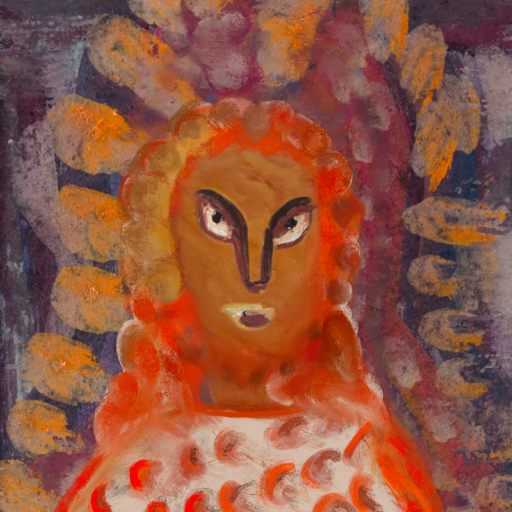
Background: Doll, Head And Neck Front: Pious_Lady, Face Front: After_Raid, Bust: Rupkatha, Hair Front: Rupkatha, Head Accessory: Blank, Second Necklace: Blank, Necklace: Blank, Baby: Blank